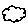
Label: cloud